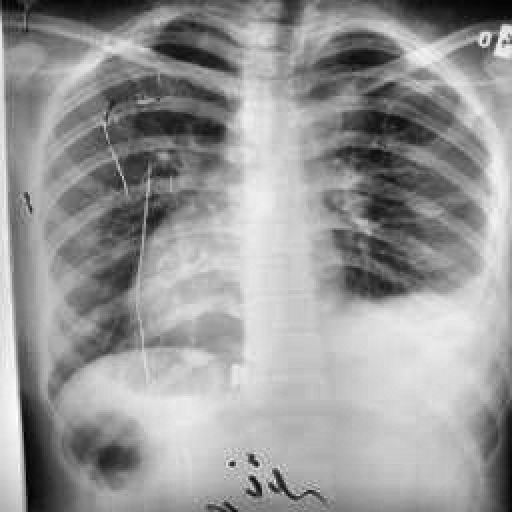
Finding: TUBERCULOSIS